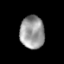
Tissue: lung
Cell type: Epithelial cells
Senescence score: 0.187
Nuclear area (px): 782
Mean DAPI intensity: 154.43